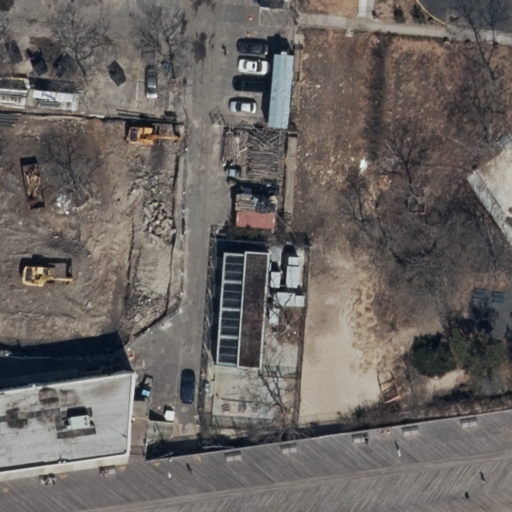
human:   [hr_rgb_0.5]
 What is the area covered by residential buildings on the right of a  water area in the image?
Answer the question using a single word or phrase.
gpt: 0m2

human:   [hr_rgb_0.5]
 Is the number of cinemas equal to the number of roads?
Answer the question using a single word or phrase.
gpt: no

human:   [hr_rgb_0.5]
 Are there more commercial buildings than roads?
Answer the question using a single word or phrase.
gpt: no

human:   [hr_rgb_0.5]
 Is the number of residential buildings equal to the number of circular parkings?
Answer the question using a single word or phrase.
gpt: no

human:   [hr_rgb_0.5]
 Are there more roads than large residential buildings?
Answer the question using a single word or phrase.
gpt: yes

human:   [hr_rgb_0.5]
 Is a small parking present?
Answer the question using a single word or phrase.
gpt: yes

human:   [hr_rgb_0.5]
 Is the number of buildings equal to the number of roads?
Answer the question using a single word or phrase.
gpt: no

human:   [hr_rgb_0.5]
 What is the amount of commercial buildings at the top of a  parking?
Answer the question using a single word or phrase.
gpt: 0

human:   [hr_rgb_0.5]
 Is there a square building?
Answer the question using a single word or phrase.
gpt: no

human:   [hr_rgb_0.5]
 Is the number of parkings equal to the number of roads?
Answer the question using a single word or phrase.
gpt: no

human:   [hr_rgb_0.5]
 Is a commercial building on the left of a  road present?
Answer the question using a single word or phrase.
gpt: no

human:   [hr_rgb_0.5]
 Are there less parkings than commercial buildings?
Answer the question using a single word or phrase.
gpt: no

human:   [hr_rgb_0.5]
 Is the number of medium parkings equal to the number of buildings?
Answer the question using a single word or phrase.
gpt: no

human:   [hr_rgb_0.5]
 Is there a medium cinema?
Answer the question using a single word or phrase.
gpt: no

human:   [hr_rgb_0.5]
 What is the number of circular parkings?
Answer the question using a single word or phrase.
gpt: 0

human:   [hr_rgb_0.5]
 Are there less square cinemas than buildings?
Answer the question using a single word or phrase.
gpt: yes

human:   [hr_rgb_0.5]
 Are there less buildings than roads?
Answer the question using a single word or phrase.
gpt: yes

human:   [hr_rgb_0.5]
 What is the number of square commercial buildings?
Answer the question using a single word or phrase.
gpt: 0

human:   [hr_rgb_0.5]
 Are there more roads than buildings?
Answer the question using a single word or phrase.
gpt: yes

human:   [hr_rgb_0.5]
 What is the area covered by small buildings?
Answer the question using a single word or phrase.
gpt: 94m2

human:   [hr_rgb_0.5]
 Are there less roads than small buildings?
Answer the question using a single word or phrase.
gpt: no

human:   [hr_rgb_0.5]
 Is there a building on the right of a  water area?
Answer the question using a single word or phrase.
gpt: no

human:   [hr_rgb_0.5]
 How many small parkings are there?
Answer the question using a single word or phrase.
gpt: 1

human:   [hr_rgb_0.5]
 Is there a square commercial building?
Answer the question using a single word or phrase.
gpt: no

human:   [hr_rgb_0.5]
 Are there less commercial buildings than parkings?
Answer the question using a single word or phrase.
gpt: yes

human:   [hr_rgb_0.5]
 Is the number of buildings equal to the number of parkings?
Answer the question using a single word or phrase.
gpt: no

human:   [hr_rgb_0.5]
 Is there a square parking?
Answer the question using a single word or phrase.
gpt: no

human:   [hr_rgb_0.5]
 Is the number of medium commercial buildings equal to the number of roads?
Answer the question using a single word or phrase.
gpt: no

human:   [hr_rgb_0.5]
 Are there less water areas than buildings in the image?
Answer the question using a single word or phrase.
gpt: yes

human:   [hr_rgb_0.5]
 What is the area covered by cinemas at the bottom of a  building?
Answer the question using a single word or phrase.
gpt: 0m2

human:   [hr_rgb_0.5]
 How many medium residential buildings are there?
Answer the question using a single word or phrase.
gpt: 0

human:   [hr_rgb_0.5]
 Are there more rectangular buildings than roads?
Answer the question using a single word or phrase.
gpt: no

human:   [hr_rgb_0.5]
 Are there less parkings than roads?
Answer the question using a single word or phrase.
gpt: yes

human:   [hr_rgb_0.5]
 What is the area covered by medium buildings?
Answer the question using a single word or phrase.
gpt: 410m2

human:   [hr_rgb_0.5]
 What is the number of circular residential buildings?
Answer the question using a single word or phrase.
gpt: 0

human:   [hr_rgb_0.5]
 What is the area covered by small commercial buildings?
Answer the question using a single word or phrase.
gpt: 0m2